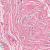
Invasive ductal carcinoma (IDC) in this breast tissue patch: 0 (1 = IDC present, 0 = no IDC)